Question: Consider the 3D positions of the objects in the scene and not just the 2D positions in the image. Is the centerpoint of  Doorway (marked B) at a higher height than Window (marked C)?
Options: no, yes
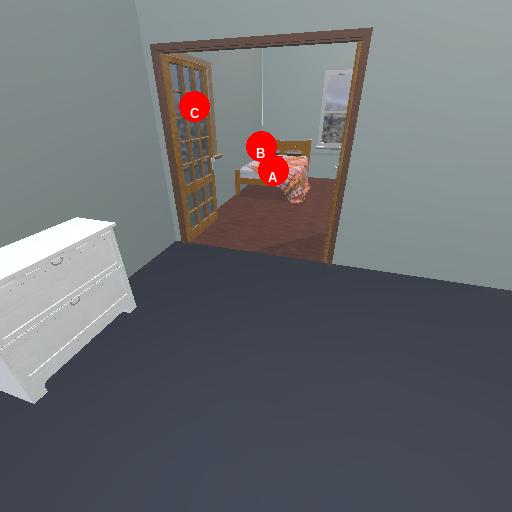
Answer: no